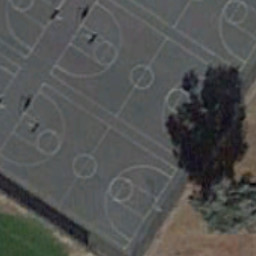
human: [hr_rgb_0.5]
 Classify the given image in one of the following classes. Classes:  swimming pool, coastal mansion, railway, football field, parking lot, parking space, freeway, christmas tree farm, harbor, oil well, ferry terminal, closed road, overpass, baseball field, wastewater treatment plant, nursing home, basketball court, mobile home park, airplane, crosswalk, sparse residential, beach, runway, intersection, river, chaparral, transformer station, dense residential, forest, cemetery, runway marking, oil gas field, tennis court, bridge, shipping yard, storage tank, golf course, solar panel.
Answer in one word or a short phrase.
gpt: basketball court